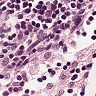
Metastatic tissue present: no